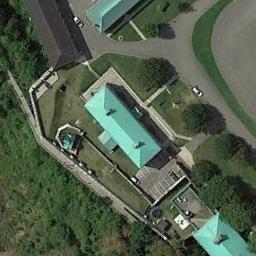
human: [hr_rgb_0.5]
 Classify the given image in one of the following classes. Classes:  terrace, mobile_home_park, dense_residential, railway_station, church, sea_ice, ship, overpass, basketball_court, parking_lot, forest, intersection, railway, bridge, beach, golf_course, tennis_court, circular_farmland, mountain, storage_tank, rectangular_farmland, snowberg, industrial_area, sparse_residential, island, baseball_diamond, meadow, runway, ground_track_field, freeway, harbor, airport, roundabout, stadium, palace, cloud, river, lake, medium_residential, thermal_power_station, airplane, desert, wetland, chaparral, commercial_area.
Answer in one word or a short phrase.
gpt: palace